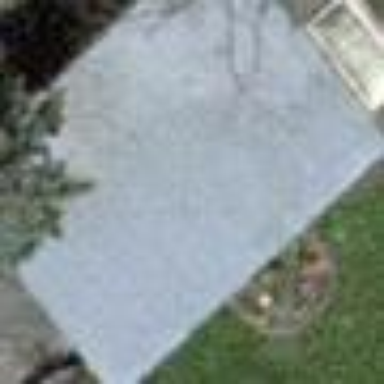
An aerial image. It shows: Garage.